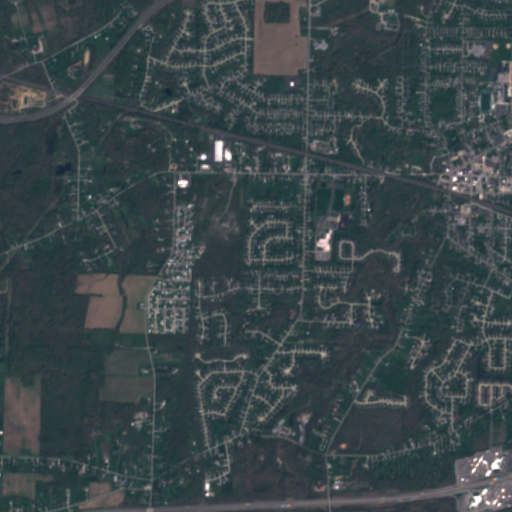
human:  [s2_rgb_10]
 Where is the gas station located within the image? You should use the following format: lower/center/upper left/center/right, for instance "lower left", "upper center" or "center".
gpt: The gas station is located in the lower right of the image.
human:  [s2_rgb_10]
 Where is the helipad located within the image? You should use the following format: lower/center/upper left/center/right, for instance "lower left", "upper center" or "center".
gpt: The helipad is located in the upper right of the image.
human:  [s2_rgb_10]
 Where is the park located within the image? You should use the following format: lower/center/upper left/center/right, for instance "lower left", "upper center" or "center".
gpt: The park is located in the upper right of the image.
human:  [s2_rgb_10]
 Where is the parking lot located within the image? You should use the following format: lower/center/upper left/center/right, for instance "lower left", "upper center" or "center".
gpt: The parking lot is located in the right of the image.
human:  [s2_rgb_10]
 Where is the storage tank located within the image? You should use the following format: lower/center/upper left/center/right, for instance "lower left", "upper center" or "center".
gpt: The storage tank is located in the lower right of the image.
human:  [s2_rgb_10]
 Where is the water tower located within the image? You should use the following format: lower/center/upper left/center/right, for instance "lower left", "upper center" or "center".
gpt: The water tower is located in the lower center of the image.
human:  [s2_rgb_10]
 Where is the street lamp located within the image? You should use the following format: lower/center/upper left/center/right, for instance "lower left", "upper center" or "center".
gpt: The street lamp is located in the lower right of the image.
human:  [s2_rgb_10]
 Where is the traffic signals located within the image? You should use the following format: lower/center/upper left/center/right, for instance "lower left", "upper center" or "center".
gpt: The traffic signals is located in the center of the image.
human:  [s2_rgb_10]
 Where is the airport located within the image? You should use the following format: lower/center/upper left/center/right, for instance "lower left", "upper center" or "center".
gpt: There is no airport in the image.